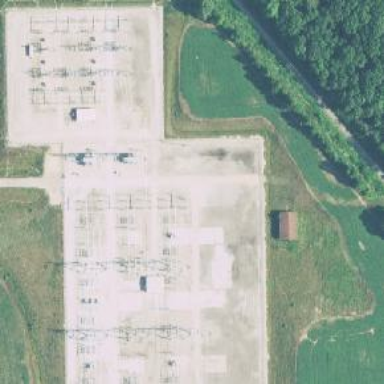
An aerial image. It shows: Switch used for power control.